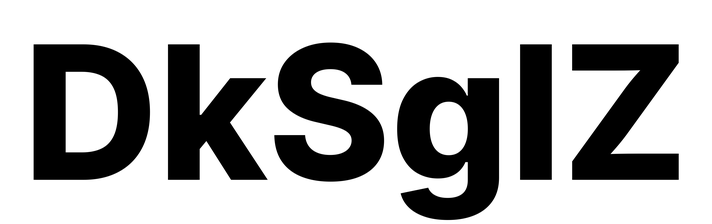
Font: Inter_ExtraBold